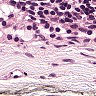
Metastatic tissue present: no